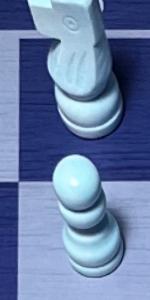
Label: Pawn_White